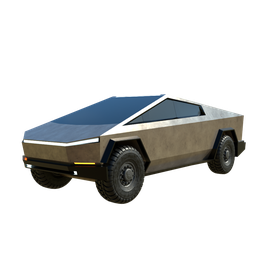
Label: mechanical